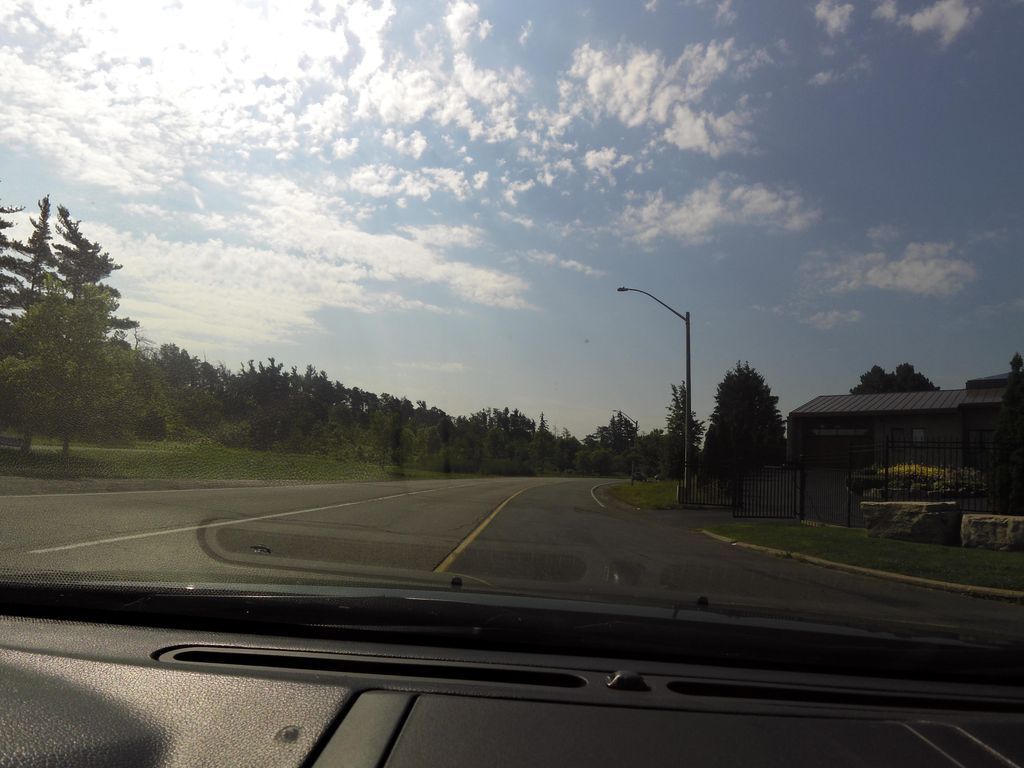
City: hamilton